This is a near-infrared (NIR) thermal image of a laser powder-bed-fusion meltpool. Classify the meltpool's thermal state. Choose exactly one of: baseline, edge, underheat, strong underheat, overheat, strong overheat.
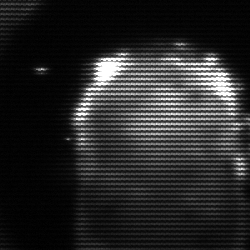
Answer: baseline